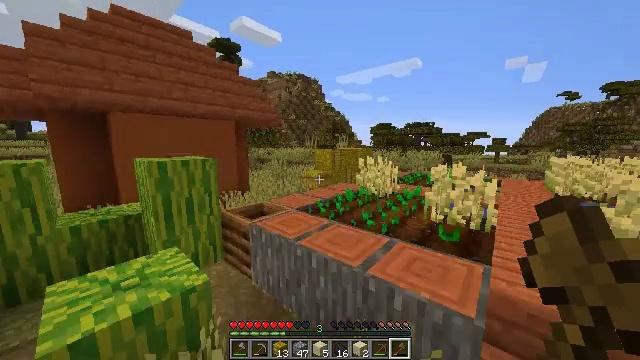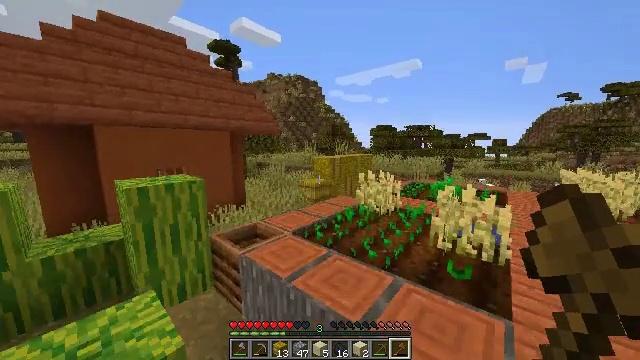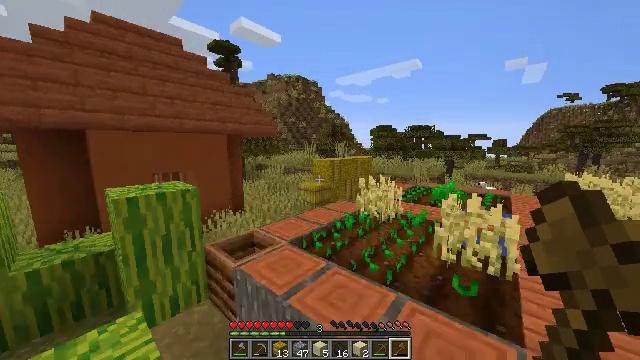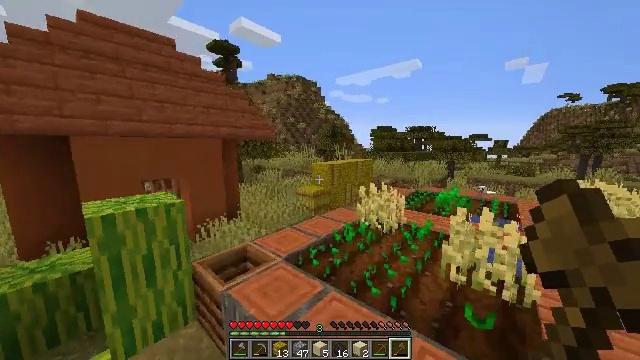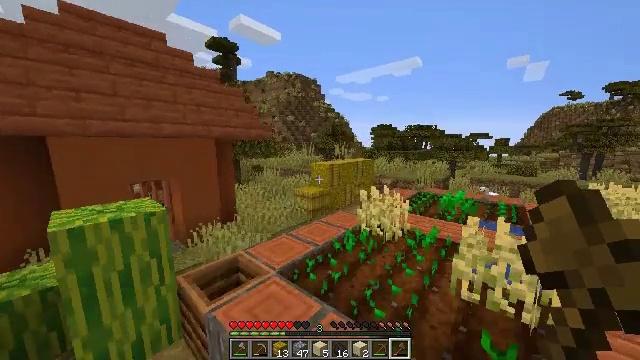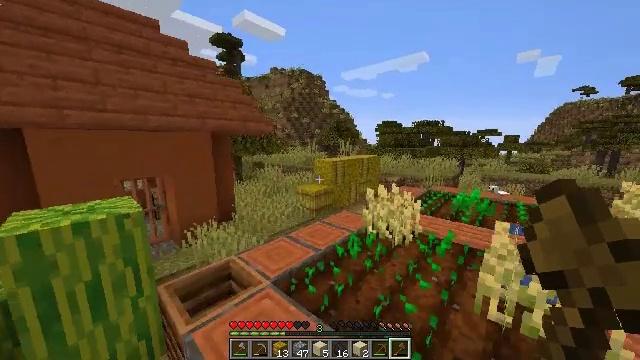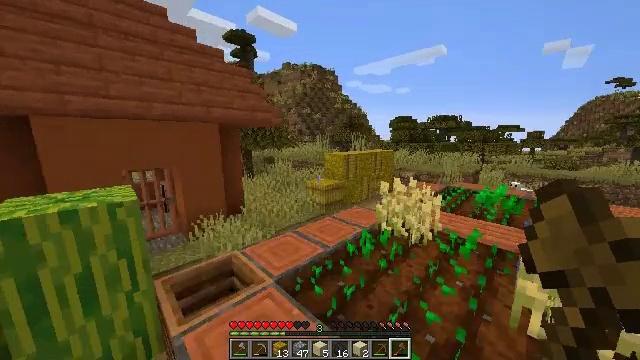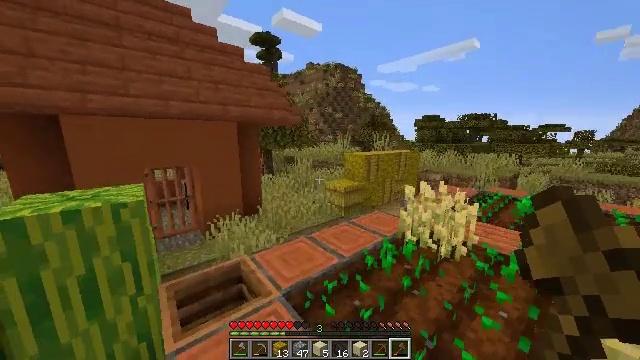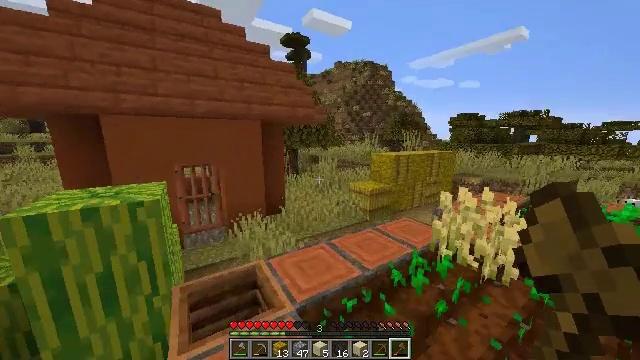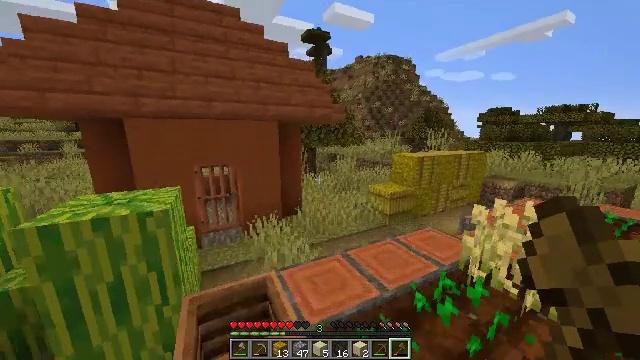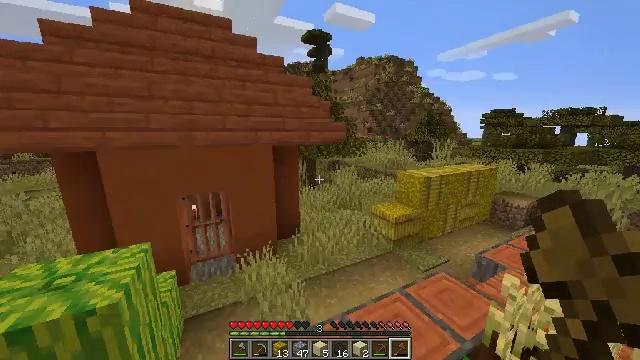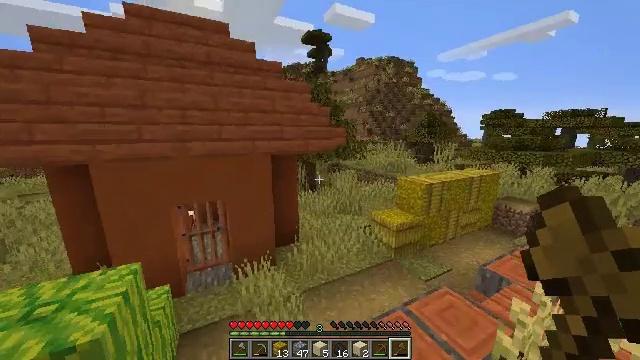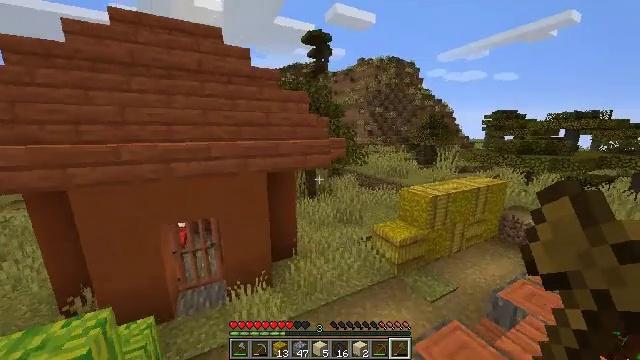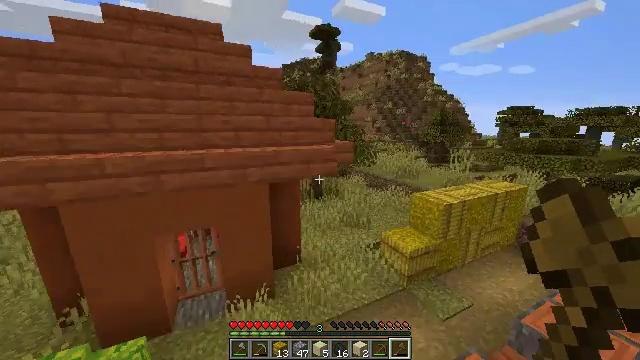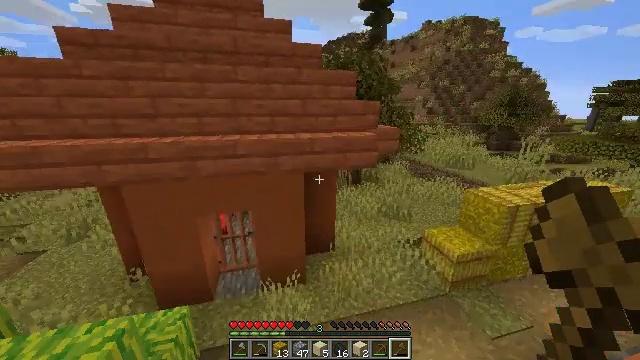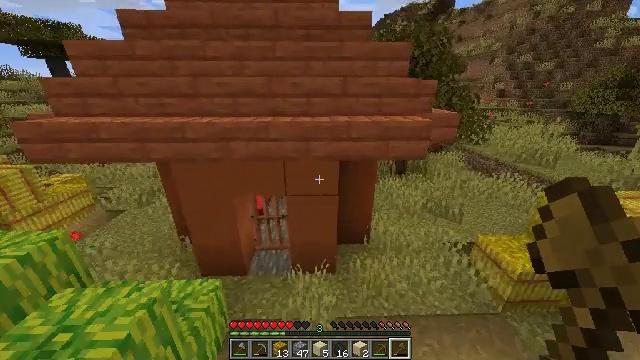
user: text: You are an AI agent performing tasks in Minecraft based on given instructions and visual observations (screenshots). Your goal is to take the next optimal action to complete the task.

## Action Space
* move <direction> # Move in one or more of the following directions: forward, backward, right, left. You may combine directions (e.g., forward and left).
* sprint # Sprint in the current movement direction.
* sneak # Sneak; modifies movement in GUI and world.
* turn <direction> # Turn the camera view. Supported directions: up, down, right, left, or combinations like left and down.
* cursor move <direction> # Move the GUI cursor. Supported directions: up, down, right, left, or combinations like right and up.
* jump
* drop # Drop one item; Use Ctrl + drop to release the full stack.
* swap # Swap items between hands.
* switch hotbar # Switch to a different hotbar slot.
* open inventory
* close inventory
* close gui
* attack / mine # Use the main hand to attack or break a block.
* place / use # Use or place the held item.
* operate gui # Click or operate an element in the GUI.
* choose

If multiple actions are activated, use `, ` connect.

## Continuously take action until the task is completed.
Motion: motion action
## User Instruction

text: Harvest hay blocks from the village.
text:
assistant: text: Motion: move forward, jump
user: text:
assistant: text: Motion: move forward, jump
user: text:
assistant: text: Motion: move forward
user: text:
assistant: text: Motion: move forward
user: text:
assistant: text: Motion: move forward, turn left
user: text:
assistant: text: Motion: move forward, turn left
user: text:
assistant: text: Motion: move forward, turn left
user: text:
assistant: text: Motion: move forward, turn left
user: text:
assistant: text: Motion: move forward, turn left, jump
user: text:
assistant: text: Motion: move forward, jump
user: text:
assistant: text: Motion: move forward, jump
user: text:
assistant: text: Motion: move forward, jump
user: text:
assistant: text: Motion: move forward, turn left and down
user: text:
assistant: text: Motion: move forward, turn left and down
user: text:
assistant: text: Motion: move forward, turn left and down
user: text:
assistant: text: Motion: move forward, turn left and down
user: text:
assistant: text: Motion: move forward, turn left and down
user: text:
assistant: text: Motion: move forward, turn left and down
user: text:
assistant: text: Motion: move forward, turn left
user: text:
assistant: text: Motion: move forward
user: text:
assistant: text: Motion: move forward and move left
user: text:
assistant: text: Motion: move forward and move left
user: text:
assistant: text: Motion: move forward and move left, turn up
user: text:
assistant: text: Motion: move forward and move left
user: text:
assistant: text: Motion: move forward and move left
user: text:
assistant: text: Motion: move forward and move left, turn right
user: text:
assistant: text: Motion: move forward and move left, turn right and up
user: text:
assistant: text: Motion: move forward, turn right and up
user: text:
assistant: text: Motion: move forward
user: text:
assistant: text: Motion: move forward